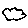
Label: cloud